Question: i am getting this error when i am trying to save my adress in Prestashop 1.7, i've changed adress format in backend and after removing country from format i am unable to save address, can someone please help me with that ?
Image showing that error:

'''
[PrestaShopException]
Property Address->id_country is empty
at line 915 in file classes/ObjectModel.php
910. }
911.
912. $message = $this->validateField($field, $this->$field);
913. if ($message !== true) {
914. if ($die) {
915. throw new PrestaShopException($message);
916. }
917. return $error_return ? $message : false;
918. }
919. }
920.
ObjectModelCore->validateFields - [line 248 - classes/ObjectModel.php]
ObjectModelCore->getFields - [line 489 - classes/ObjectModel.php]
ObjectModelCore->add - [line 176 - classes/Address.php] - [2 Arguments]
AddressCore->add - [line 447 - classes/ObjectModel.php] - [2 Arguments]
ObjectModelCore->save - [line 76 - classes/form/CustomerAddressPersister.php]
CustomerAddressPersisterCore->save - [line 144 - classes/form/CustomerAddressForm.php] - [2 Arguments]
CustomerAddressFormCore->submit - [line 111 - classes/checkout/CheckoutAddressesStep.php]
CheckoutAddressesStepCore->handleRequest - [line 57 - classes/checkout/CheckoutProcess.php] - [1 Arguments]
CheckoutProcessCore->handleRequest - [line 199 - controllers/front/OrderController.php] - [1 Arguments]
OrderControllerCore->initContent - [line 201 - classes/controller/Controller.php]
ControllerCore->run - [line 366 - classes/Dispatcher.php]
DispatcherCore->dispatch - [line 28 - index.php]
'''
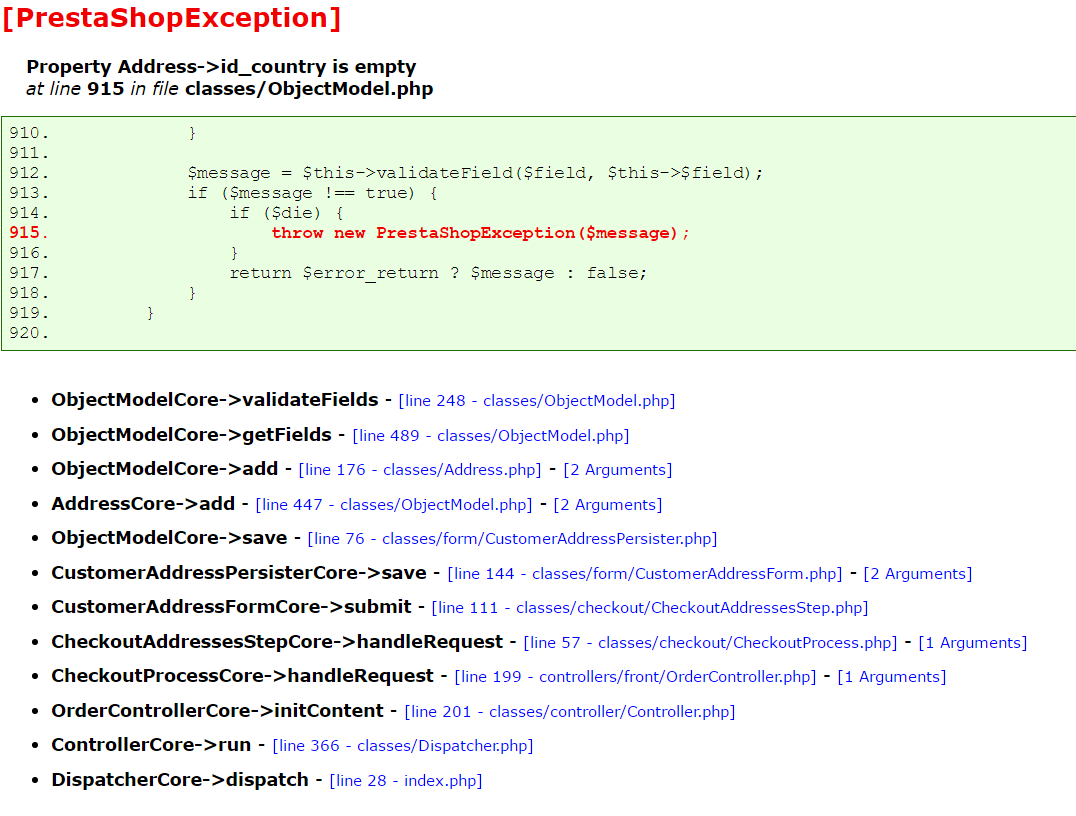
Answer: The country field in the address table of PrestaShop is required, hence it is not possible to remove it from the address format.
Please check the structure of ps_address table in your store's database for more details.